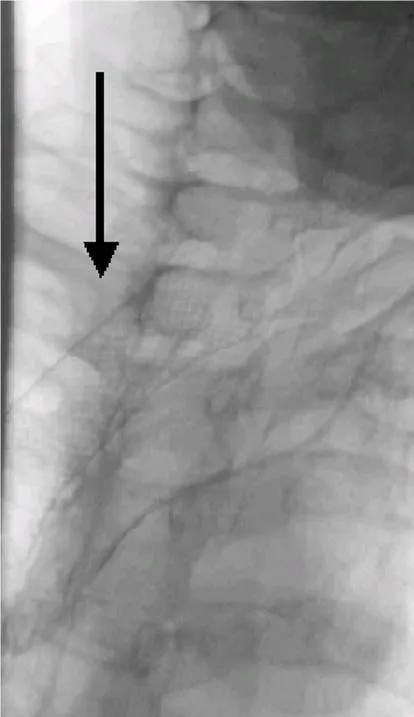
Nitinol self expanding stent placed within the esophageal cavity (arrow).
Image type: radiology (x_ray)